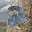
Label: 2